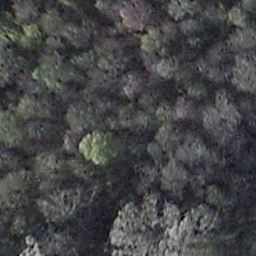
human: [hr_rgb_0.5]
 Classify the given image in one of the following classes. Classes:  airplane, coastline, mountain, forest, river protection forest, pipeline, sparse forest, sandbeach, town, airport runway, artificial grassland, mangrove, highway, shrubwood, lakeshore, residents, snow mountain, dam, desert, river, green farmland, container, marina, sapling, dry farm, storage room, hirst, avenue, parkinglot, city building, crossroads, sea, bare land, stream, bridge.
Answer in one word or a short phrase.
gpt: shrubwood